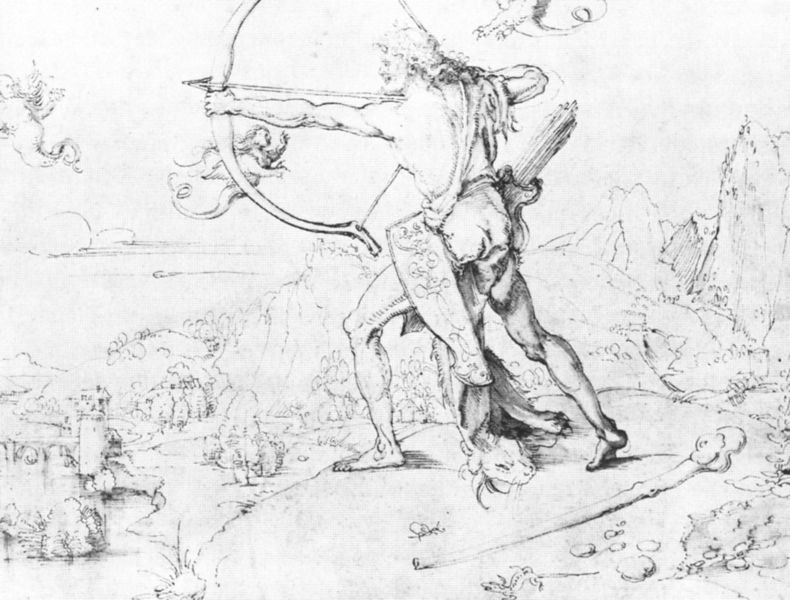
Titel: Herakles und die stymphalischen Vögel
Künstler: Albrecht Dürer
Institution: Darmstadt, Hessisches Landesmuseum
Schlagwörter: berg, flügel, himmel, mann, nackt, wasser, wolken, bäume, fluss, landschaft, weiss, zeichnung, tuch, wiese, bart, stehen, hügel, natur, vögel, brücke, haare, locken, tal, fliegen, turm, engel, fell, bogen, berge, gebirge, hang, muskeln, oben, sehnig, sumpf, jagd, jäger, muskel, jagt, amor, putten, athlet, herkules, keule, köcher, pfeil, schwar, pfeile, schießen, amoretten, herakles, schwaz, bogenschütze, löwenfell, engek, schiesen, jadt, sümpfe, stymphalische vögel